Question: This is frustrating me. I have a String that has two pilcrows in it. It looks like I can't put pilcrows in here so here is an image of it:

How can I parse out the pilcrows from the String named, NameOfUser? I have tried:
'''
NameOfUser.IndexOf(Chr(182))
'''
But that doesn't work, returns a -1. I have also tried copying and pasting the pilcrow to pass that as the parameter, but it wouldn't allow that character in Visual Studio. So I'm at a loss here, if anyone could help me out. I feel it has to be a simple syntax thing that I'm missing.
thanks,
Justin
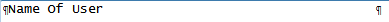
Answer: Try using 'ALT + 0182' right within the string value in Visual Studio code editor. See if this makes a difference. Also check the integer Unicode value of the character at the particular index.